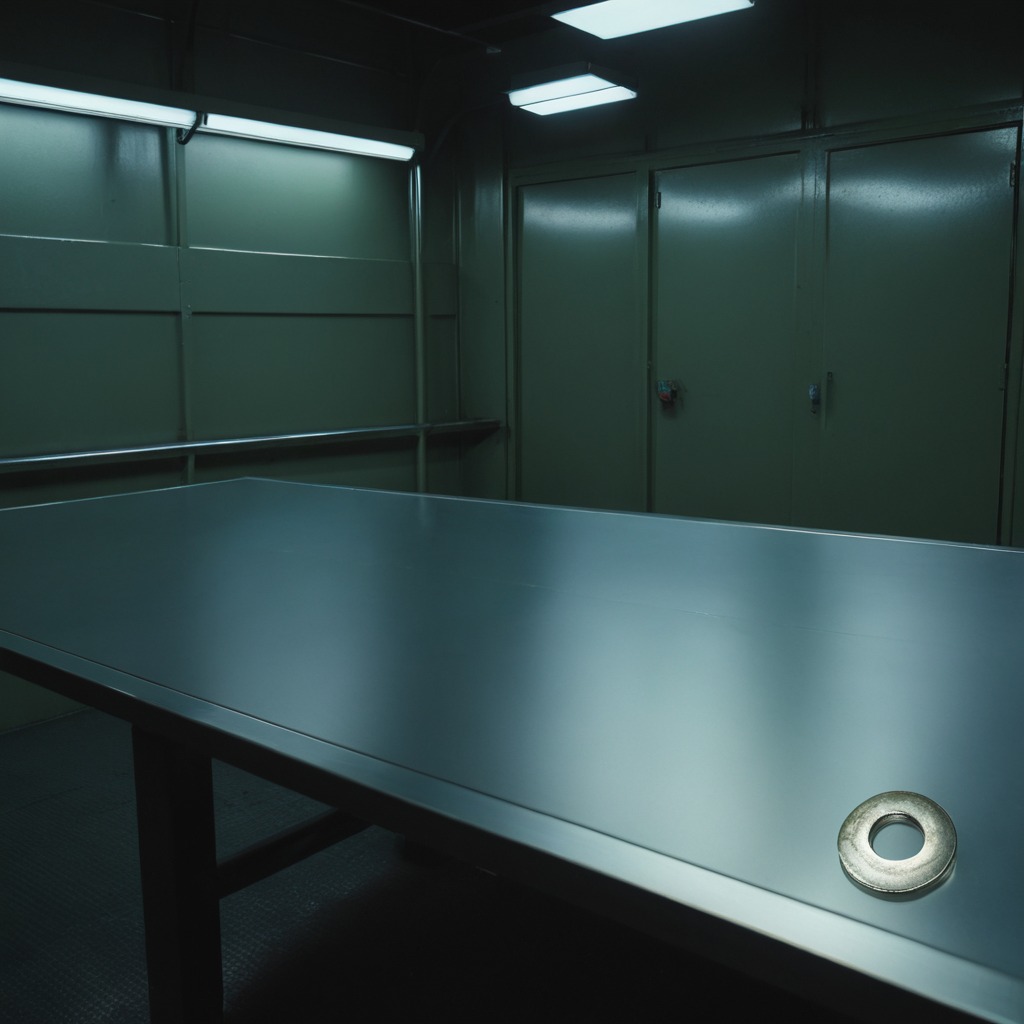
A flat metal washer is lying on the clean empty table in a railway signal maintenance room lit by harsh overhead fluorescents.